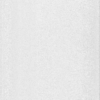
Label: dusty